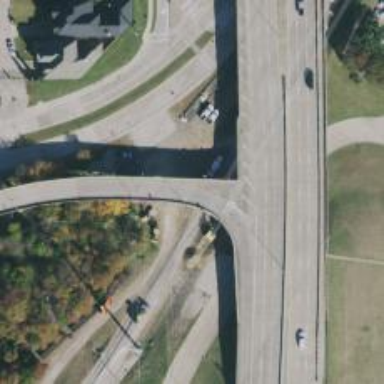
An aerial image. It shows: Viaduct bridge on primary link highway.